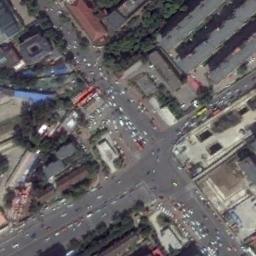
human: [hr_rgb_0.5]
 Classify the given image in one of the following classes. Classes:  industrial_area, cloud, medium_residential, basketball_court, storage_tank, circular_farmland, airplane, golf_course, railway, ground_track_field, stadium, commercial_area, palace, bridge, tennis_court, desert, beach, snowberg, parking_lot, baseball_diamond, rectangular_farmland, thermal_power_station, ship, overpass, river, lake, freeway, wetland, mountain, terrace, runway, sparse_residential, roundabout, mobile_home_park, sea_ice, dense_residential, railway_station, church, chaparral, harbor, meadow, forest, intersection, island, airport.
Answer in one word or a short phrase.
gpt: intersection